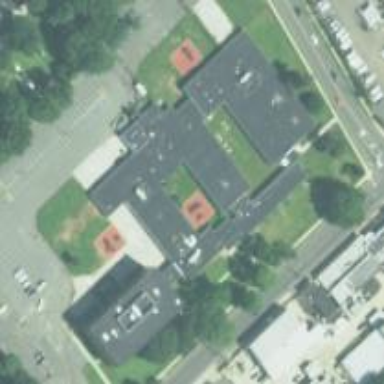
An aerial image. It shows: School.